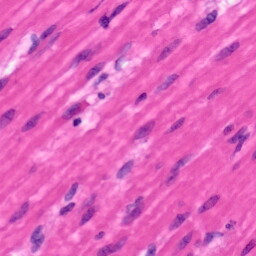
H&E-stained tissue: Pancreatic